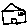
Label: house